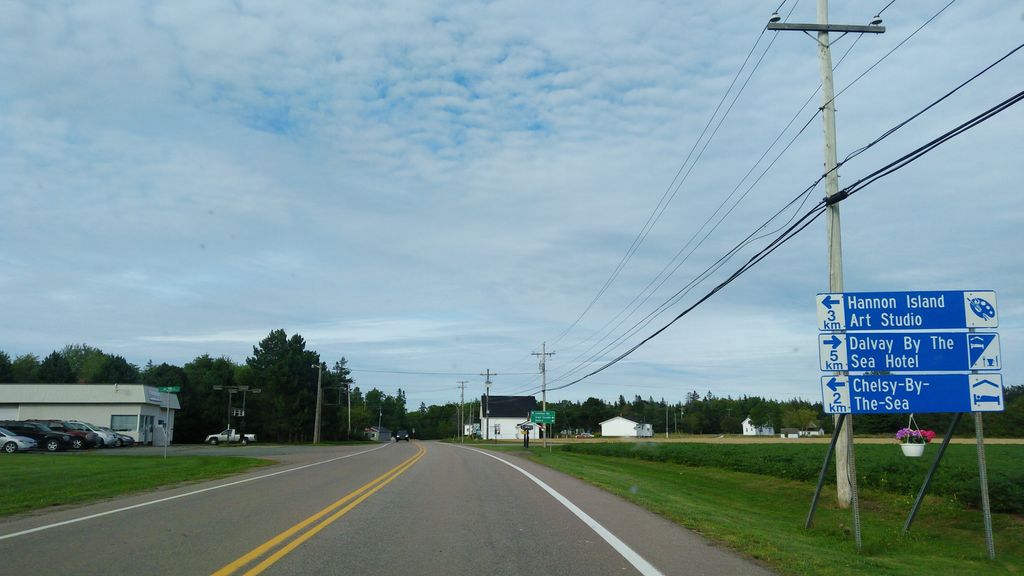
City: charlottetown